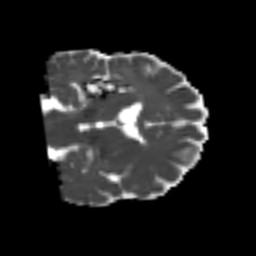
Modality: MD
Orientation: coronal
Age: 40
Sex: male
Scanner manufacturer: siemens
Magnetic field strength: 3 T
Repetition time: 4.987 s
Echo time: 0.0792 s